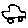
Label: car